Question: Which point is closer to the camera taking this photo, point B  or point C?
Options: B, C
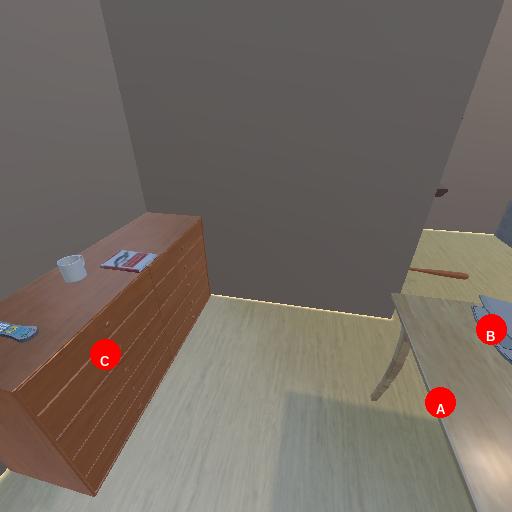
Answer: B